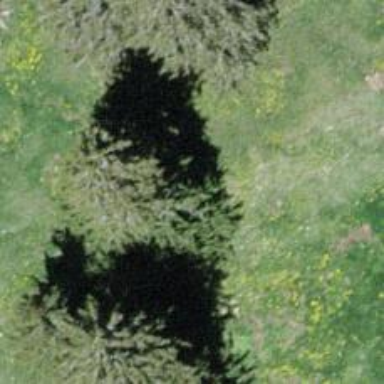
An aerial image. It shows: Needle-leaved tree in natural setting.